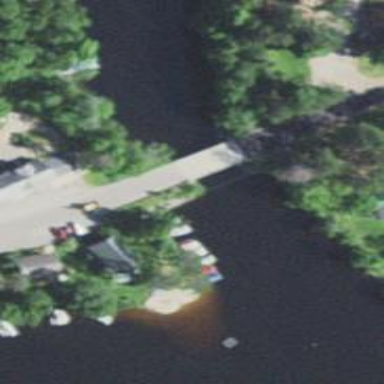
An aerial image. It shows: Residential road with bridge.